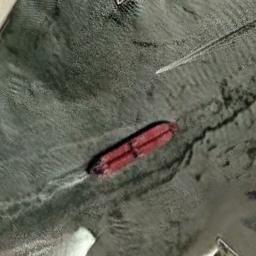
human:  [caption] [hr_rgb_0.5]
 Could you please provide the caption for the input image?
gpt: There is a ship in the green water .

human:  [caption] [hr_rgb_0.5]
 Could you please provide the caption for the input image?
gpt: There is a ship at sea .

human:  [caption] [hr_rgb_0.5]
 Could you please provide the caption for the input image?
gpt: The red ship is sailing in the deep blue water .

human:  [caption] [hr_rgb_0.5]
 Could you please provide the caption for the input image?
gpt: A red tanker is driving on the gray-blue sea .

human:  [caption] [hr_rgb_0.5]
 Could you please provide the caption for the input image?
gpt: The red ship is surrounded by water .